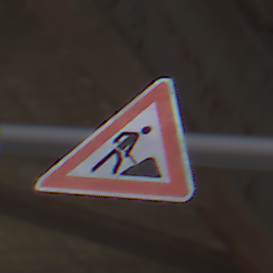
Verkehrszeichen: Arbeitsstelle
Umgebung: Roofed, Special
Tageszeit: Midday
Wetter: Overcast
Licht: Natural
Jahreszeit: NotSpecified
Kontrast: MediumContrast